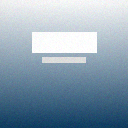
Screen state: on